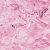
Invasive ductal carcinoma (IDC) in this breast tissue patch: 0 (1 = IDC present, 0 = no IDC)